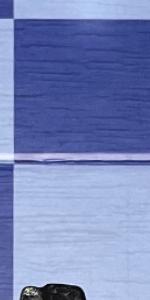
Label: Empty